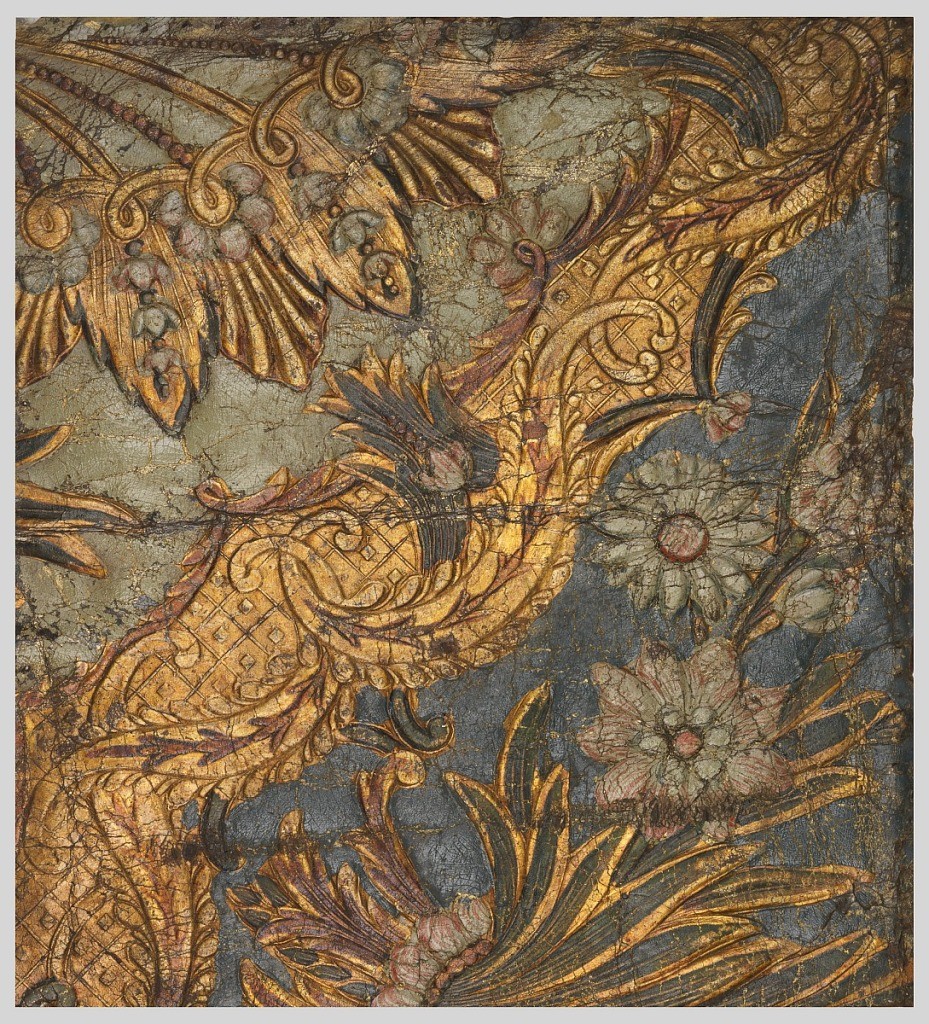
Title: Sidewall
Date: ca. 1700
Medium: Leather, stamped, painted, silvered
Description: Field silver, varnished with yellow. Painted light blue, dark blue, red and green, with flowers and foliage and diapered framework.
silver field, varnished yellow, blue, dark blue, red, green